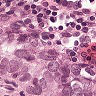
Metastatic tissue present: yes